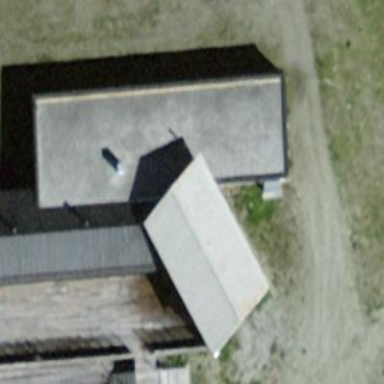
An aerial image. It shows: Restaurant building.